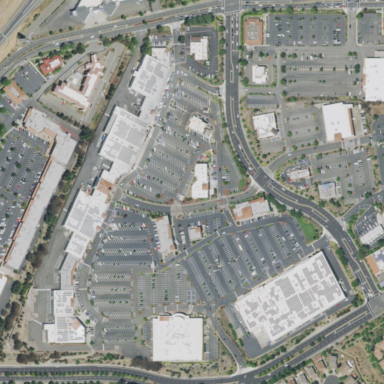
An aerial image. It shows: Retail area.